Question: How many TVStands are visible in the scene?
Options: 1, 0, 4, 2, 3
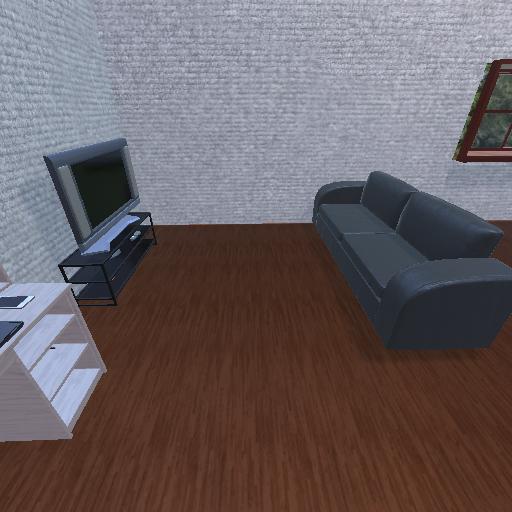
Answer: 1